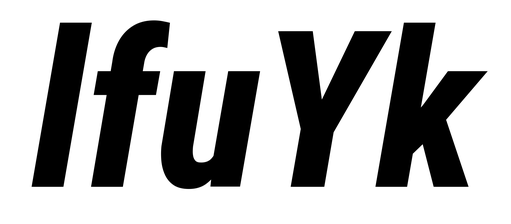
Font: Roboto-Italic_Condensed_ExtraBold_Italic